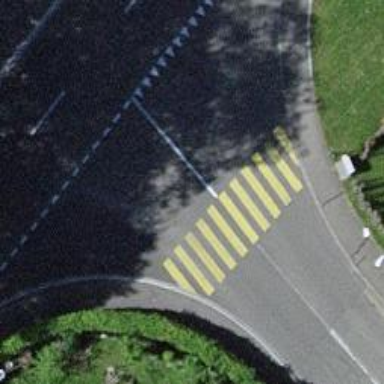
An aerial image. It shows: Uncontrolled crossing on the road.